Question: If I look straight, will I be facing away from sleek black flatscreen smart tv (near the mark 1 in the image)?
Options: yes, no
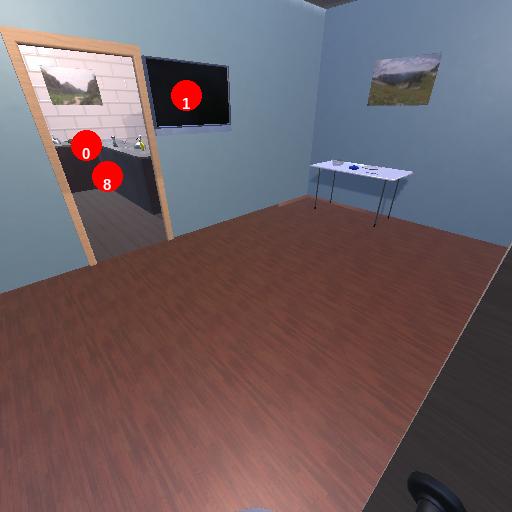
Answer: yes